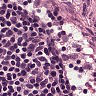
Metastatic tissue present: no